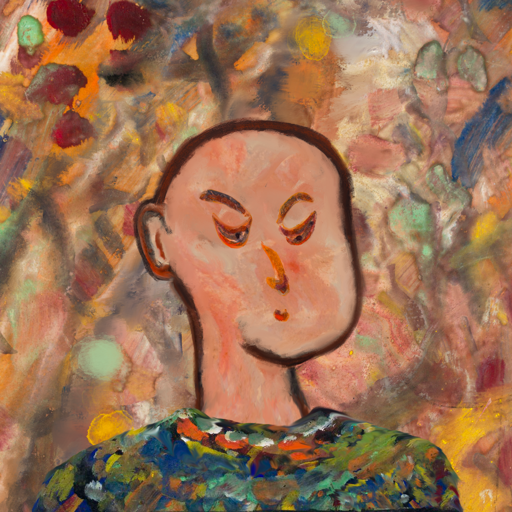
Background: Mother_And_Son_Mother, Head And Neck Side: Roy_Bahadur, Face Side: Hypocrite, Bust: An_Impression, Hair Side: Blank, Head Accessory: Blank, Second Necklace: Blank, Necklace: Blank, Baby: Blank